Breast ultrasound image
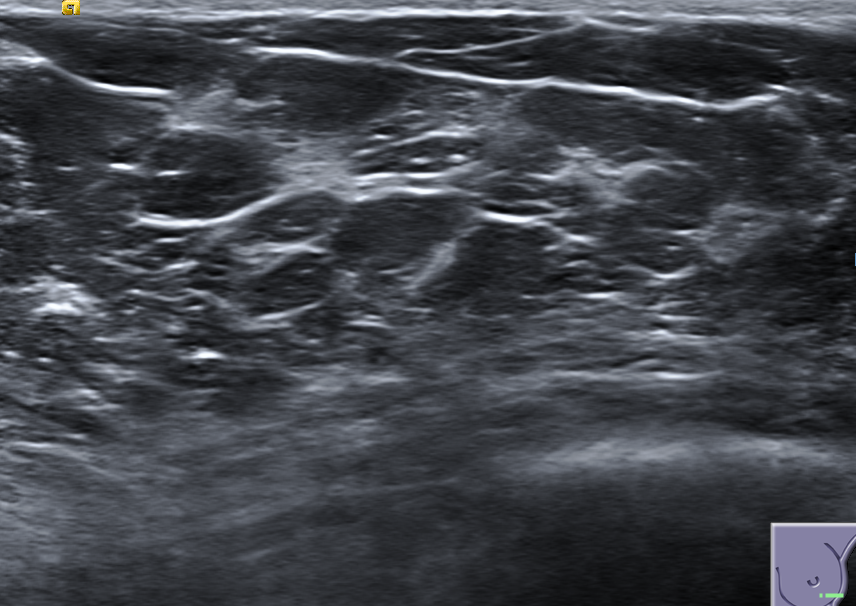
Diagnosis: normal